Interaction volume radius: 10 \u00c5
Interaction volume height: 15 \u00c5
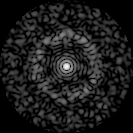
Disorder parameter: 0.8485